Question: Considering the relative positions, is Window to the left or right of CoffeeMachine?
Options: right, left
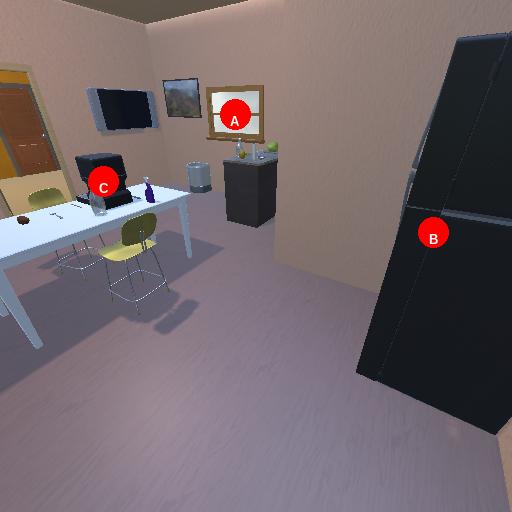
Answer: right